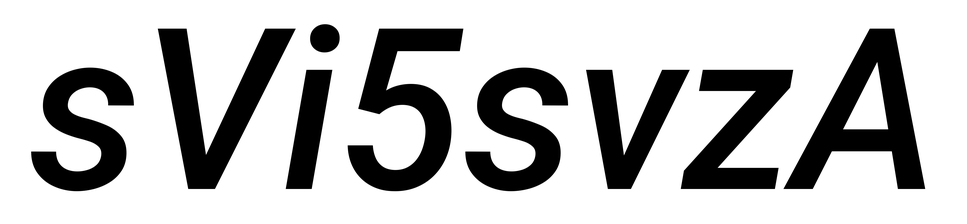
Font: Roboto-Italic_Medium_Italic